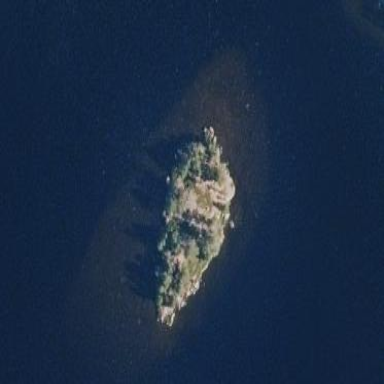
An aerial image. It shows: Islet.